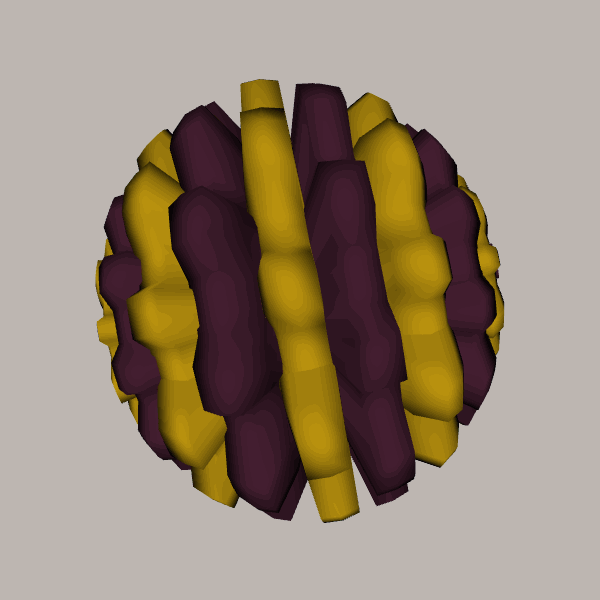
Background: light